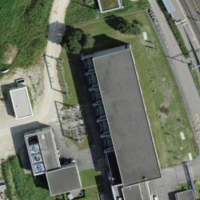
EUNIS habitat code: 55
Species observed at this site:
Erodium cicutarium
Ficaria verna
Veronica hederifolia